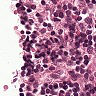
Metastatic tissue present: no